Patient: sex M, age 61
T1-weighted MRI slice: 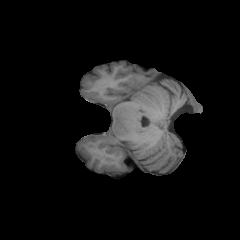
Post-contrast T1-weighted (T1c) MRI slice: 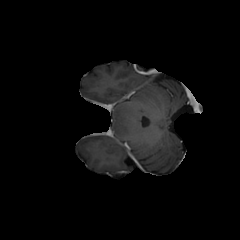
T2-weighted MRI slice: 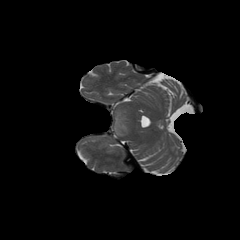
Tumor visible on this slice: yes
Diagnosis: Astrocytoma, IDH-wildtype
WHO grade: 3